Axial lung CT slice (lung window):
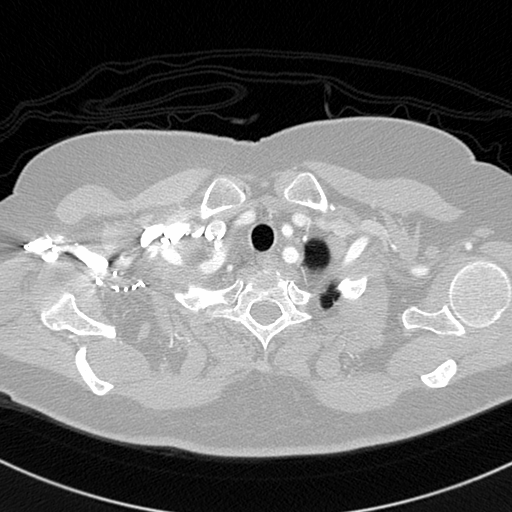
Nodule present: no